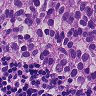
Metastatic tissue present: yes